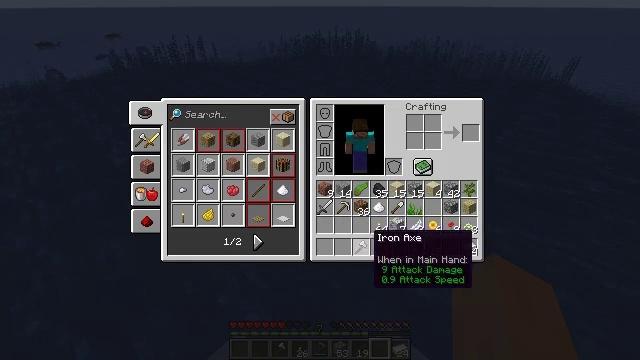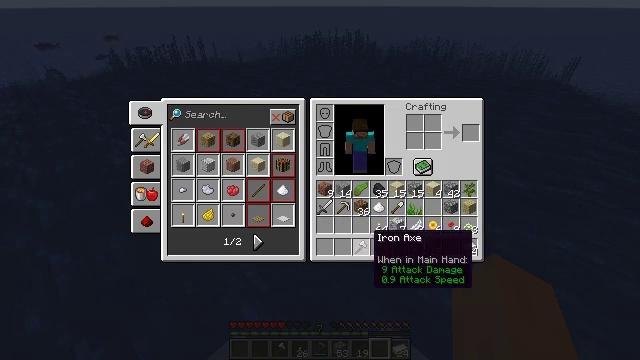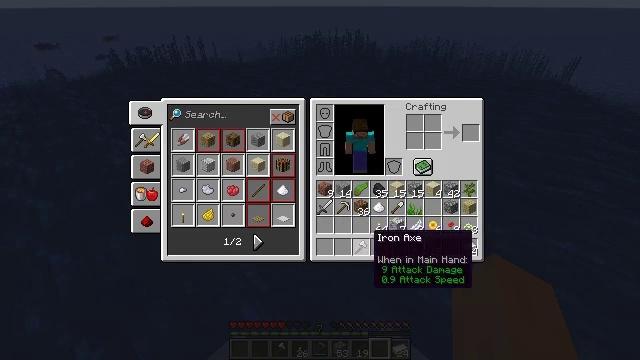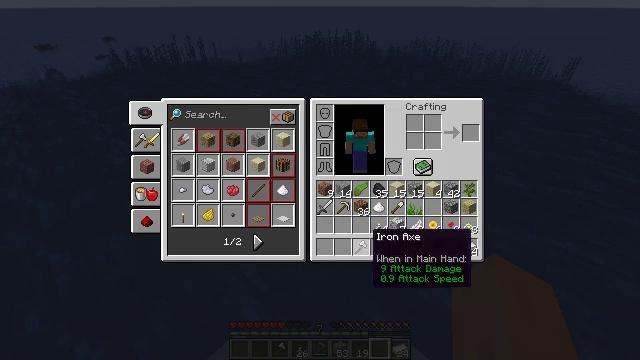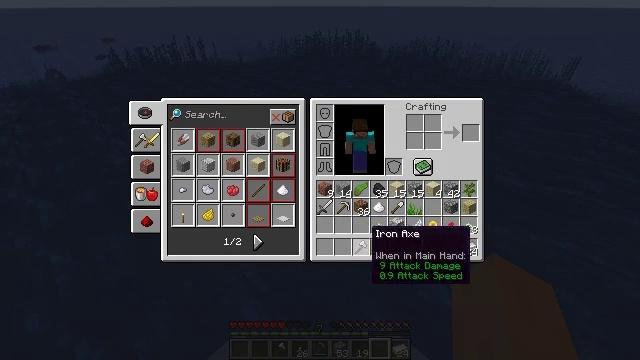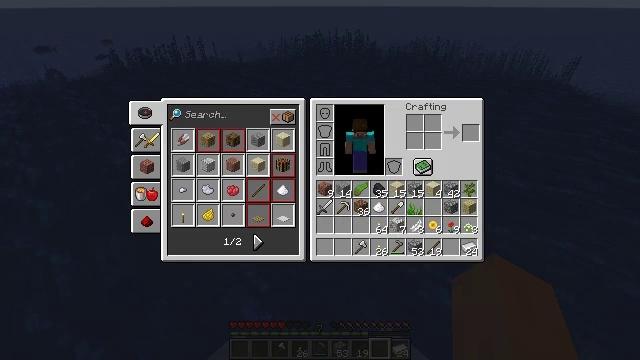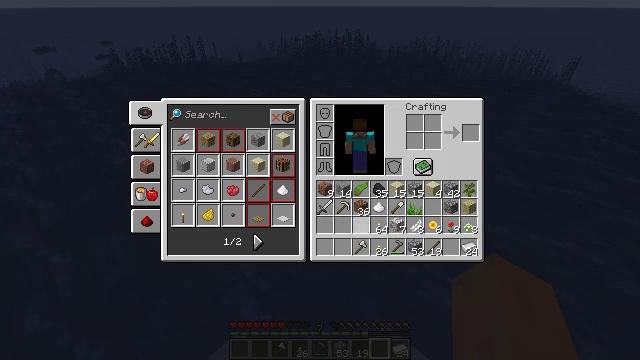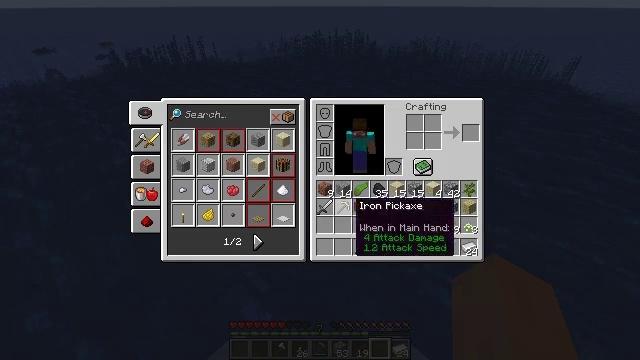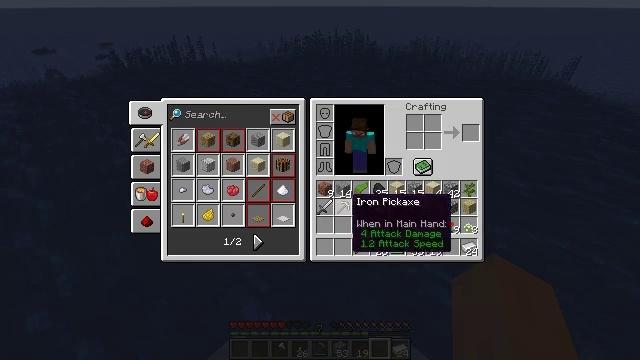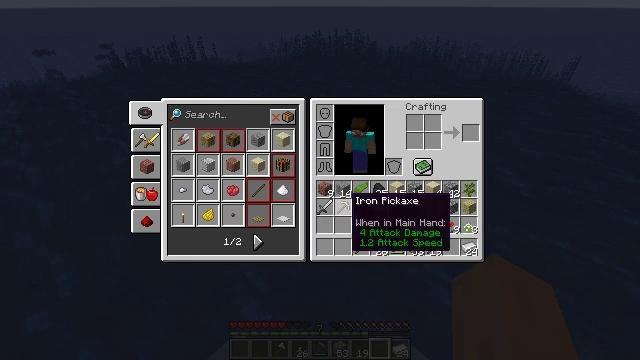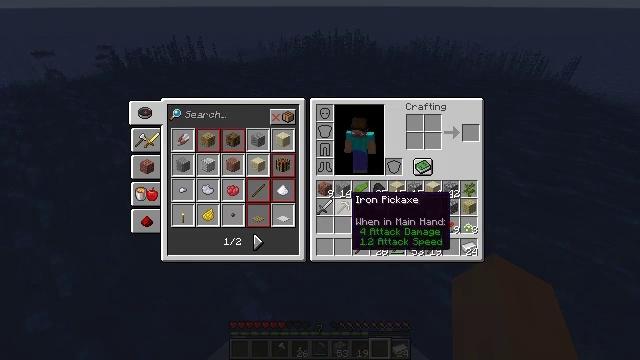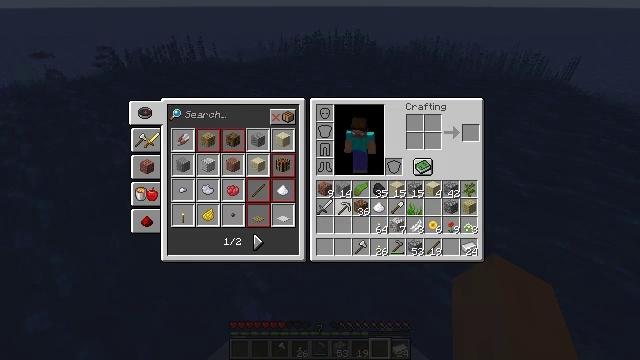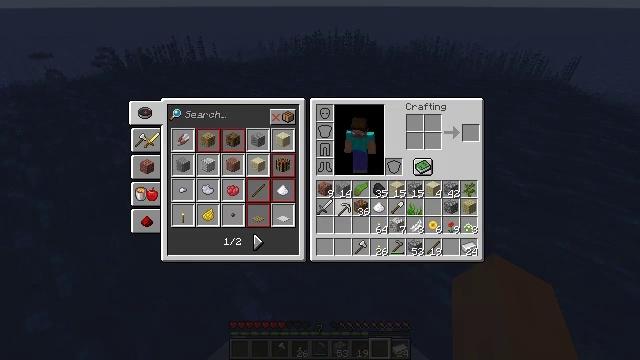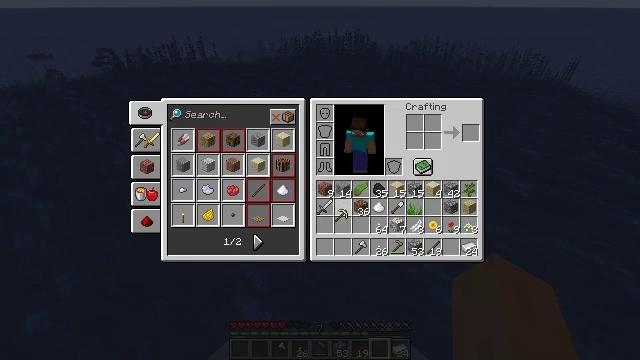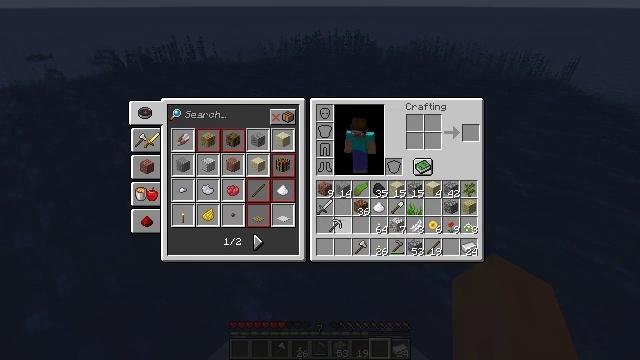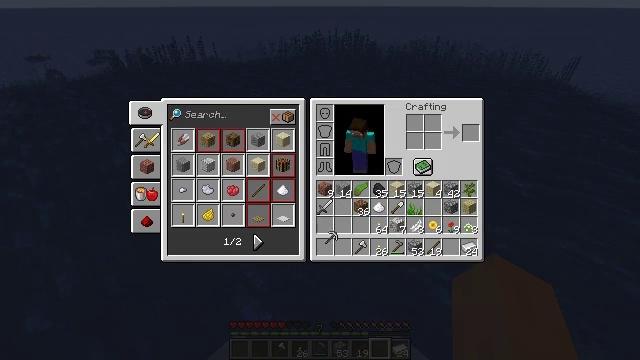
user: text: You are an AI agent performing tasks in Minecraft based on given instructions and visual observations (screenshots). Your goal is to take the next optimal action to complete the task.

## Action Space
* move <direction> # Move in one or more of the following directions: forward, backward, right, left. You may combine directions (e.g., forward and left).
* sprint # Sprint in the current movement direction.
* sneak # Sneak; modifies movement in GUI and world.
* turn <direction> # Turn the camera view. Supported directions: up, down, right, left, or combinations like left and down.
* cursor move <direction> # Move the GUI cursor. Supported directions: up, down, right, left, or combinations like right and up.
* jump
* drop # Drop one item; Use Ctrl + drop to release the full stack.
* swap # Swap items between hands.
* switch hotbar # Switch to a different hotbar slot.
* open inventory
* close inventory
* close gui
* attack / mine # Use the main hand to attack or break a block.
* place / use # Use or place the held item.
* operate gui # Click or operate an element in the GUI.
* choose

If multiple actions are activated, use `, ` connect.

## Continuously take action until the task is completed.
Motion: motion action
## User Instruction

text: Drop a stone hoe.
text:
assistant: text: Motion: no_op
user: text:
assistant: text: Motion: no_op
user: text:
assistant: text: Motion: no_op
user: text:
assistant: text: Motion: no_op
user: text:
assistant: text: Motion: cursor move up
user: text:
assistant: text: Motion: cursor move up
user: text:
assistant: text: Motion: cursor move up
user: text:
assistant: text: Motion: no_op
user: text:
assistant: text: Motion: no_op
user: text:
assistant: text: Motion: no_op
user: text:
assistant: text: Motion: operate gui
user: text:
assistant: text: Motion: operate gui
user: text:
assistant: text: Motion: operate gui
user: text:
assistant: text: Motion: cursor move down
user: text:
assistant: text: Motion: cursor move down
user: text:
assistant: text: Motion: cursor move down
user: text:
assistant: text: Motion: no_op
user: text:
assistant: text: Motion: no_op
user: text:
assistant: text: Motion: no_op
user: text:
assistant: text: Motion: operate gui
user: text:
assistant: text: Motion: operate gui
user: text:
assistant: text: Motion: operate gui
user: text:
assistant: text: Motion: no_op
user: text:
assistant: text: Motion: no_op
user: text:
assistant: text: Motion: no_op
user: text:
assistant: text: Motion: cursor move up
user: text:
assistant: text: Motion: cursor move up
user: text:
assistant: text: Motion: no_op
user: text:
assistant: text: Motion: no_op
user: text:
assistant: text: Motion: no_op